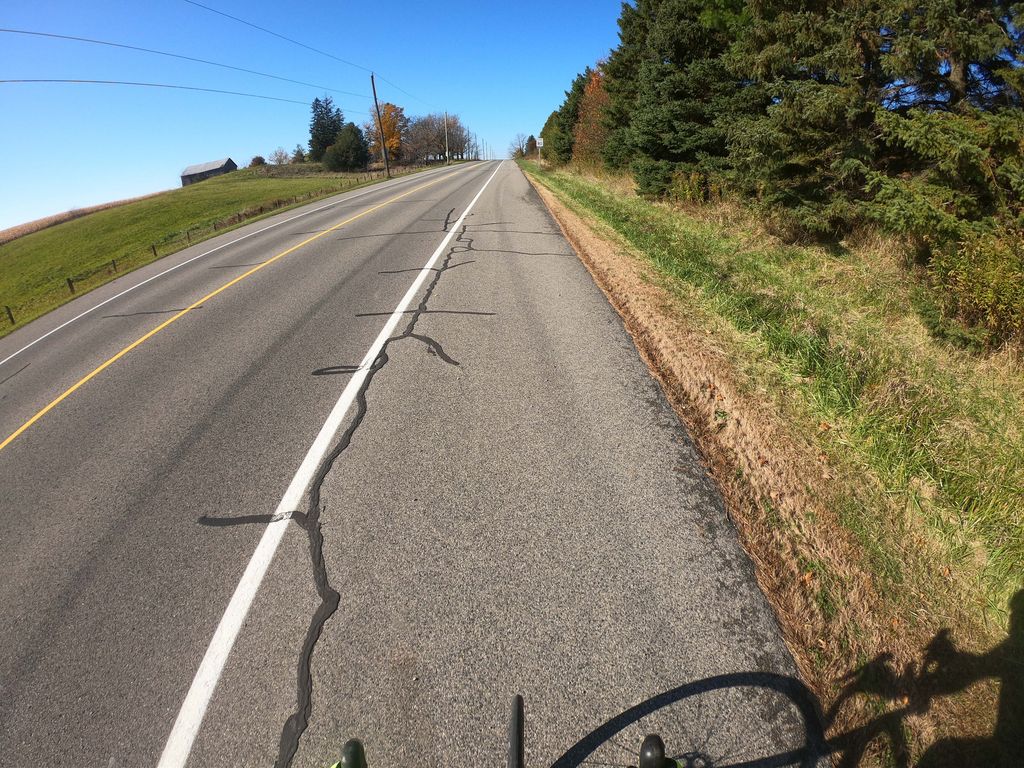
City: kitchener-waterloo